Question: I have added a timepicker to my datepicker. Everything works, but when I posts, the time will degrees by 2 hours (I think it somthing in moment js).
Does someone know this problem and know how to fix it?

The datetime that I inserted was '2018-10-09 09:00' to '2018-10-09-12:00'.
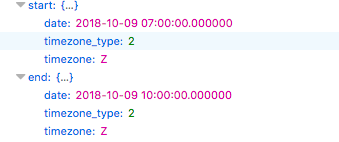
Answer: Please check Application Timezone in your 'config/app' file.
Example for me:
'''
/*
|--------------------------------------------------------------------------
| Application Timezone
|--------------------------------------------------------------------------
|
| Here you may specify the default timezone for your application, which
| will be used by the PHP date and date-time functions. We have gone
| ahead and set this to a sensible default for you out of the box.
|
*/
'timezone' => 'Europe/Kiev',
'''